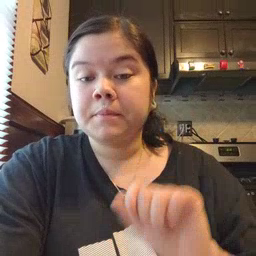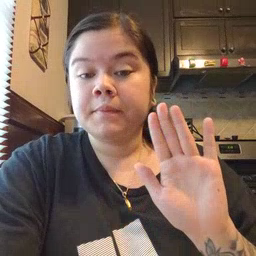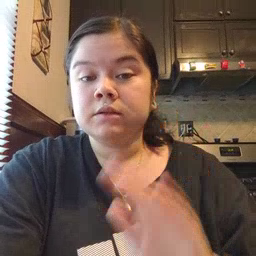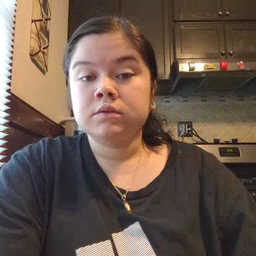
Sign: mitten